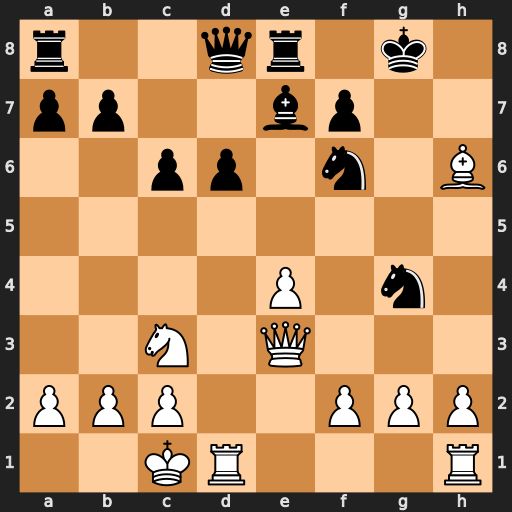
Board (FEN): r2qr1k1/pp2bp2/2pp1n1B/8/4P1n1/2N1Q3/PPP2PPP/2KR3R
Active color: w
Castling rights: -
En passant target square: -
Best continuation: Qg5+ Kh7 Qg7#